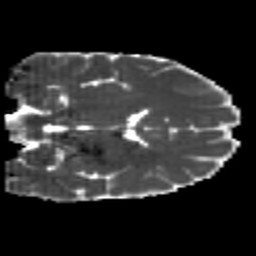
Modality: MD
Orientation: coronal
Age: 22
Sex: male
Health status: healthy
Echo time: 0.074 s